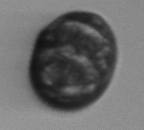
Label: Margalefidinium